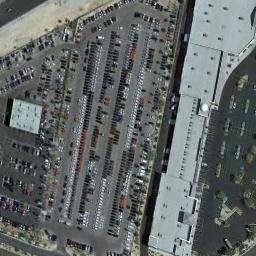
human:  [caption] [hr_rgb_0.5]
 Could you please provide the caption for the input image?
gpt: The parking lot has lots of cars arranged neatly in lines and a building is next to the parking lot .

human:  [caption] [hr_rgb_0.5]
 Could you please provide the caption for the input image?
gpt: Eighty percent of the parking spaces in the parking lot are occupied .

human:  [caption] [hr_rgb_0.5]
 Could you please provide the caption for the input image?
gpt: The parking lot is full of cars next to some buildings .

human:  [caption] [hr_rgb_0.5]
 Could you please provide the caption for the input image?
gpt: Many cars of different styles and colors are on the parking lot .

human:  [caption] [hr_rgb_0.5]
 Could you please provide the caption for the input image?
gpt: There are hundreds of cars on the parking lot beside a gray building .